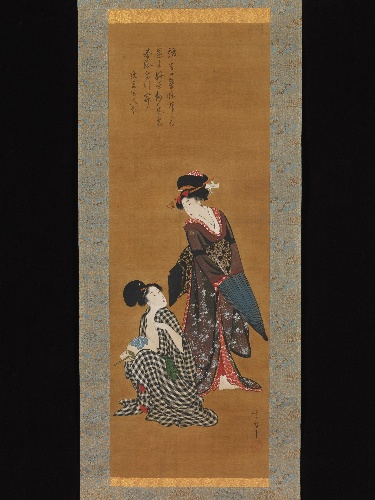
Artist: Kitagawa Utamaro
Artist bio: Japanese, ca. 1754–1806
Date: ca. 1801–4
Object type: Hanging scroll
Classification: Paintings
Medium: Hanging scroll; ink and color on silk
Culture: Japan
Period: Edo period (1615–1868)
Dimensions: Image: 40 3/4 x 12 1/2 in. (103.5 x 31.8 cm)
Overall with mounting: 69 11/16 x 19 1/2 in. (177 x 49.5 cm)
with ivory rollers (dia. 15/16 in.)
Department: Asian Art
Credit line: Charles Stewart Smith Collection, Gift of Mrs. Charles Stewart Smith, Charles Stewart Smith Jr., and Howard Caswell Smith, in memory of Charles Stewart Smith, 1914
Accession year: 1914
Repository: Metropolitan Museum of Art, New York, NY
Tags: Women